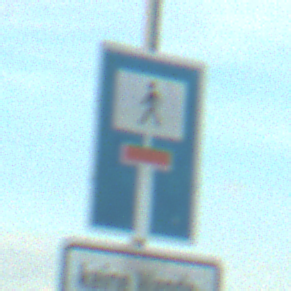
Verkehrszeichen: SackgasseFussgaengerDurchlaessig
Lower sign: HinweisGeaenderteVorfahrtVerkehrsfuehrungVerkehrsregelung3
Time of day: SunriseSunset
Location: Outdoor (Nature)
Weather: PartlyCloudy
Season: NotSpecified
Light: Natural